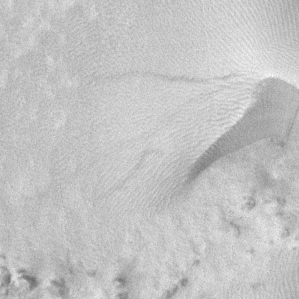
Label: frost